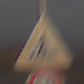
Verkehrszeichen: FussgaengerueberwegLinks
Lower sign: Geschwindigkeit50
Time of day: SunriseSunset
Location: Outdoor (Nature)
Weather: PartlyCloudy
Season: NotSpecified
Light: Natural